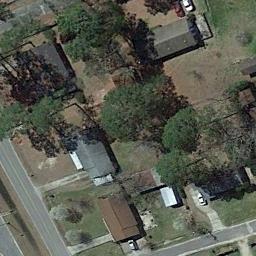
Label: medium_residential